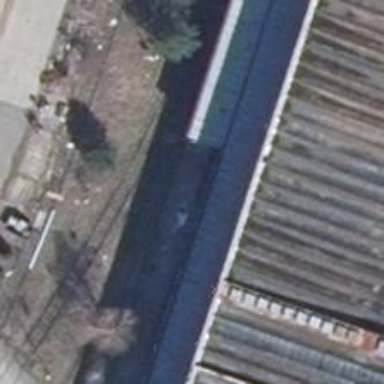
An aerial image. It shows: Disused railway spur service.